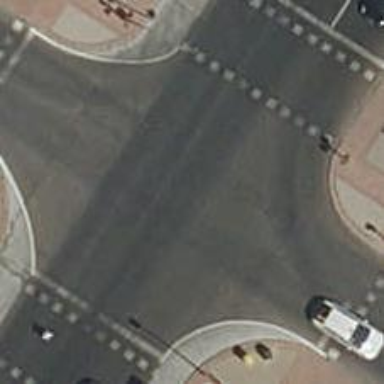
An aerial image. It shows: Road with traffic signals.